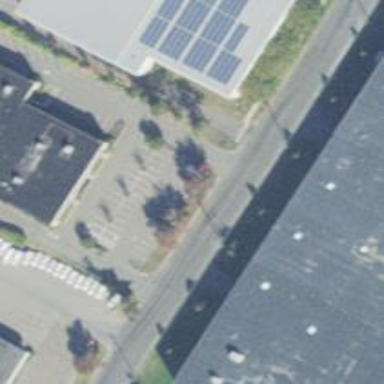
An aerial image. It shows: Parking area with asphalt surface.